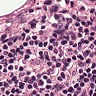
Metastatic tissue present: no